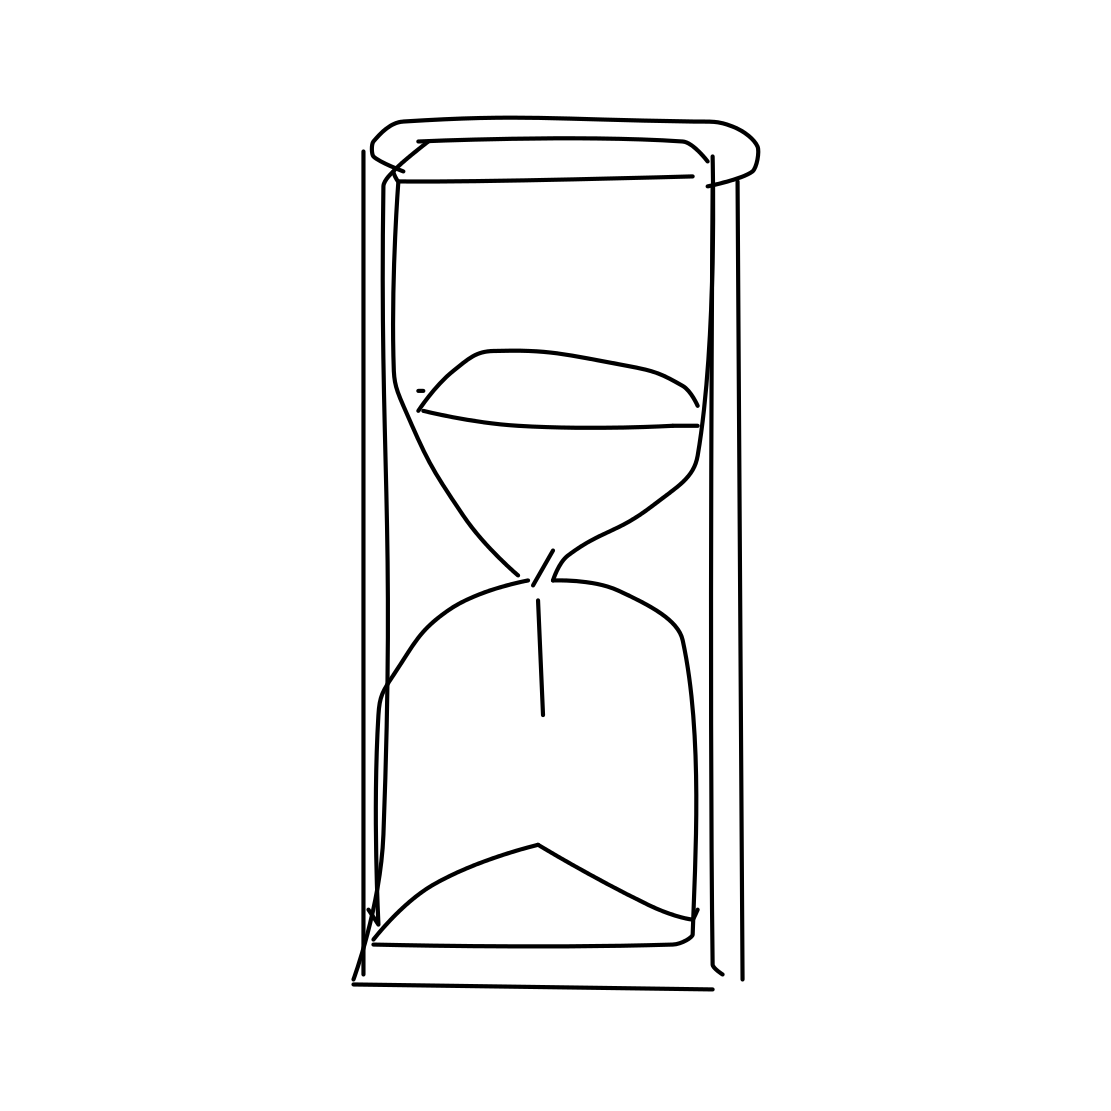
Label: hourglass